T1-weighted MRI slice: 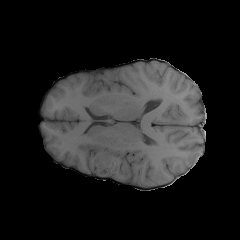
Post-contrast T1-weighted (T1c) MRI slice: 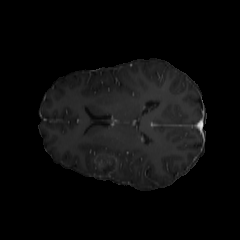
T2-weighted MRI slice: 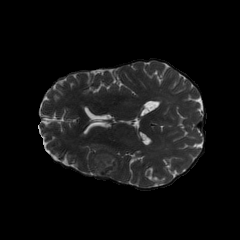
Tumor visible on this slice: yes